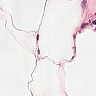
Metastatic tissue present: no